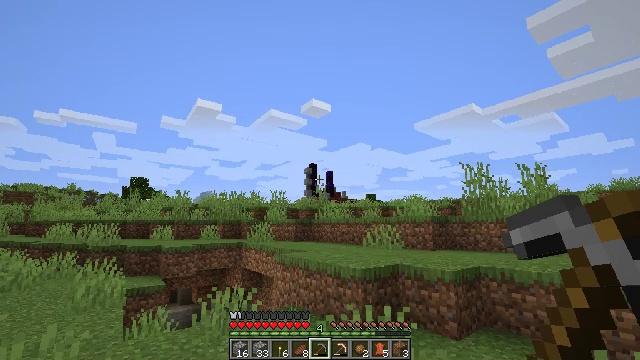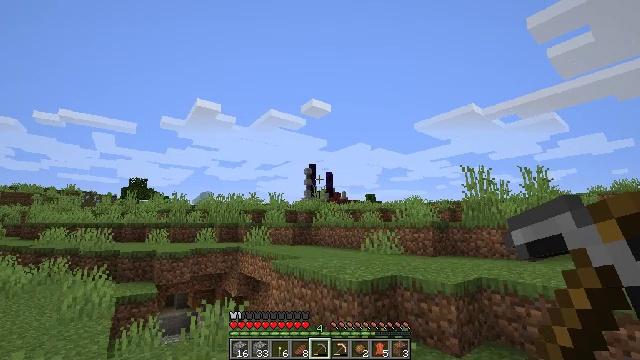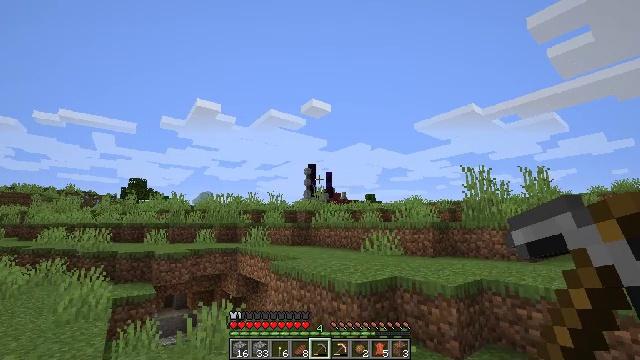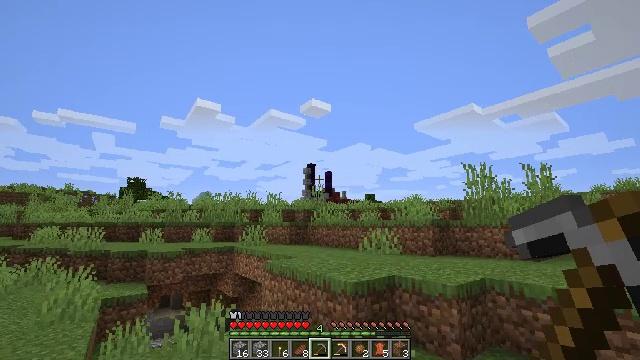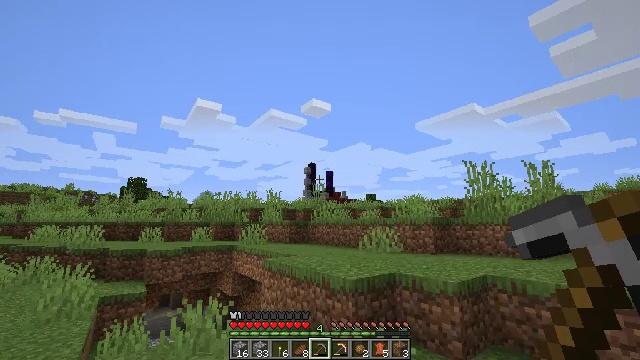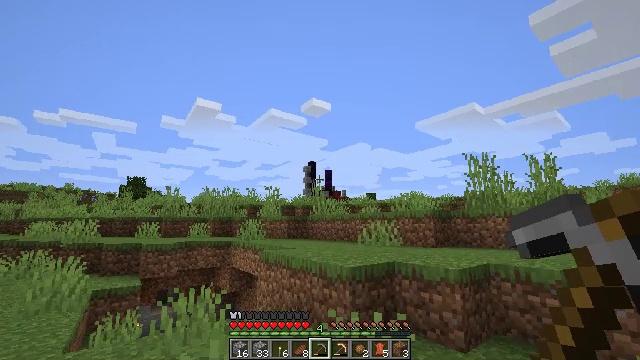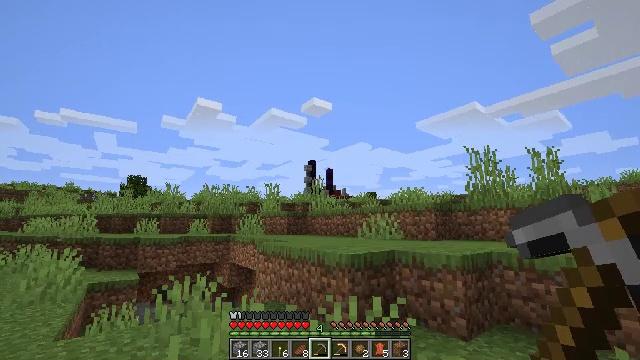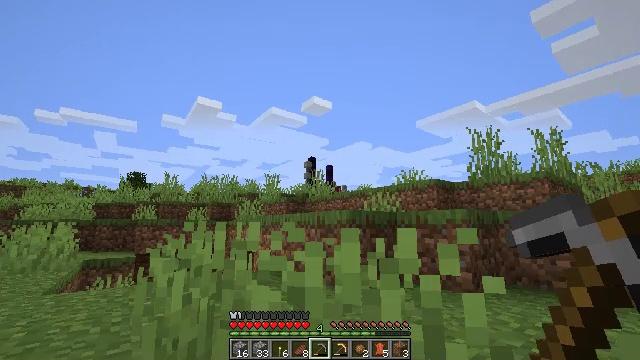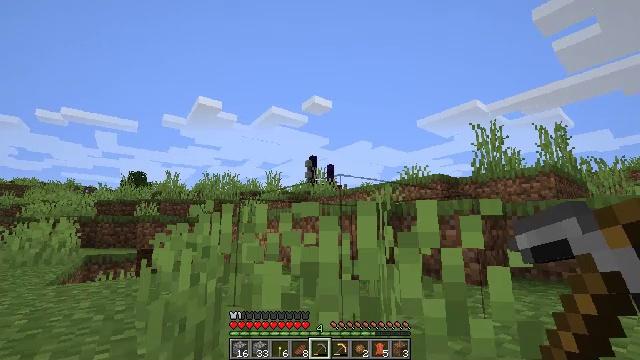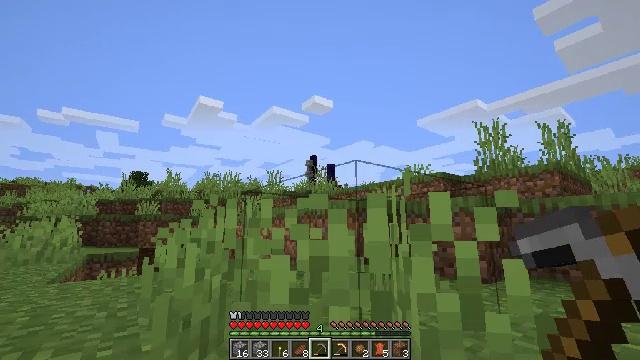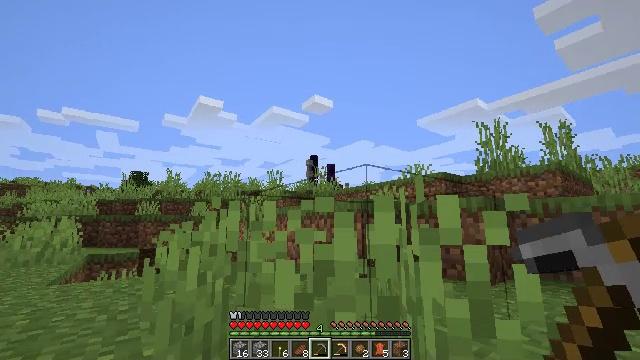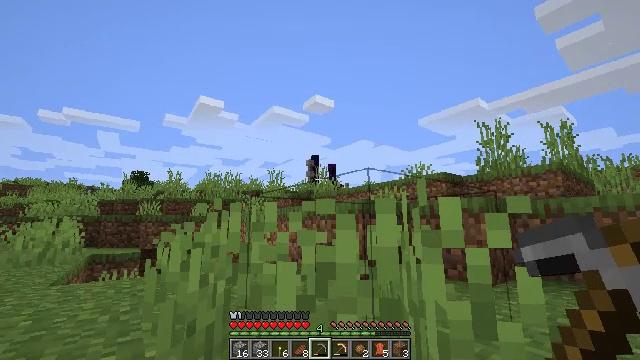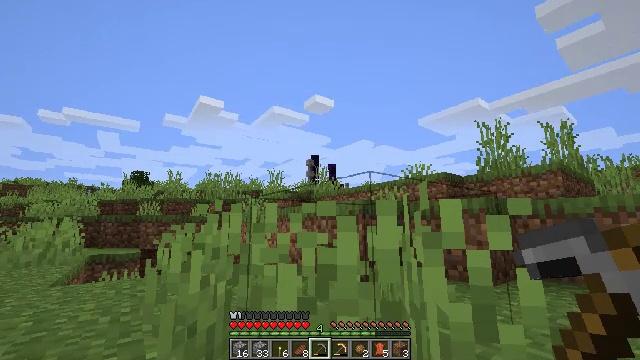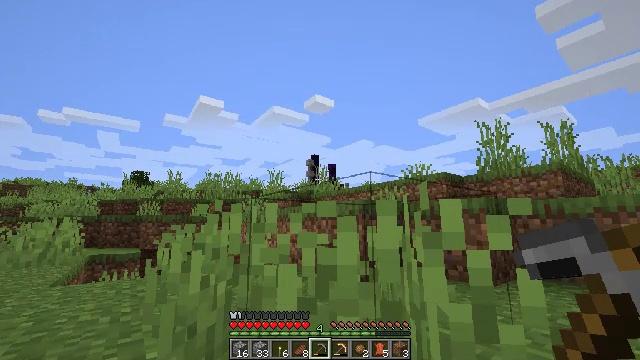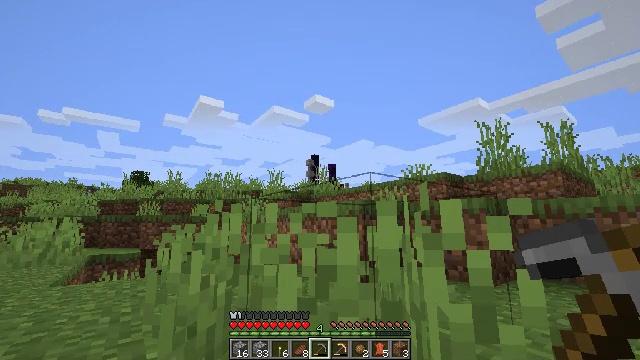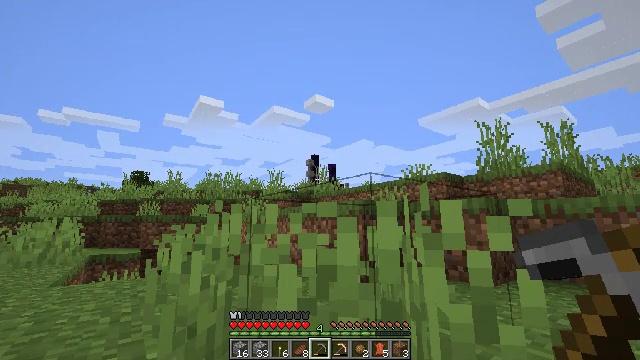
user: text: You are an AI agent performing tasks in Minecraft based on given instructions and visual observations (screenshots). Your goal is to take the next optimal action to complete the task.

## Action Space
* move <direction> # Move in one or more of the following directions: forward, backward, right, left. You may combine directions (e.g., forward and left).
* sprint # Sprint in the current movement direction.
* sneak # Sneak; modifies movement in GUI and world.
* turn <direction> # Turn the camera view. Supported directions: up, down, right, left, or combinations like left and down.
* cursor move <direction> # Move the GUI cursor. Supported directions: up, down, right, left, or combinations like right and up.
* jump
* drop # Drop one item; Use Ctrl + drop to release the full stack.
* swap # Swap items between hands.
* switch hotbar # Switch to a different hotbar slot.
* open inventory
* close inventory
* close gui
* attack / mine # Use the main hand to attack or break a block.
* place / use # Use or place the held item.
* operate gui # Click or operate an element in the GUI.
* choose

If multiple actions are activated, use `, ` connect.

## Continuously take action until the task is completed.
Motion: motion action
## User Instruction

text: Gather grass on the ground.
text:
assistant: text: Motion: move forward
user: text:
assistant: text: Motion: move forward
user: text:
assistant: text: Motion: move forward
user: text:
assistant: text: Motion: move forward
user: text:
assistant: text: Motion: move forward
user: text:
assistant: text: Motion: move forward
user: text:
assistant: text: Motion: move forward
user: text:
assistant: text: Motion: move forward
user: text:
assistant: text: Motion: move forward
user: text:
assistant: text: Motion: move forward
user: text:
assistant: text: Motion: move forward
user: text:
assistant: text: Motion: move forward
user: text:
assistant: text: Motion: move forward
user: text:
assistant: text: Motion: move forward
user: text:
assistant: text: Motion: move forward
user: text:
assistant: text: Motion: move forward
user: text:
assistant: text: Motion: move forward
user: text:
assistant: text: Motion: move forward, jump
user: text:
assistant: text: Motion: move forward, jump
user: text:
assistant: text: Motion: move forward, jump
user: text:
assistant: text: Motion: move forward, jump
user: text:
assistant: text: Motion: move forward, jump
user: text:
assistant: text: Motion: move forward, jump
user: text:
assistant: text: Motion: move forward, jump
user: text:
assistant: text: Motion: move forward, jump
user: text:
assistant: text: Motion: move forward
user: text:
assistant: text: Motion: move forward
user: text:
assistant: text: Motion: move forward
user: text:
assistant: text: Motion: move forward, jump
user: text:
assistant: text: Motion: move forward, jump